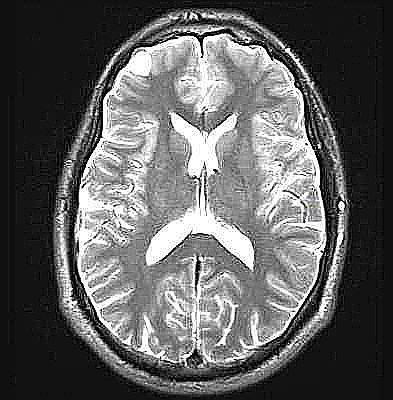
Label: notumor